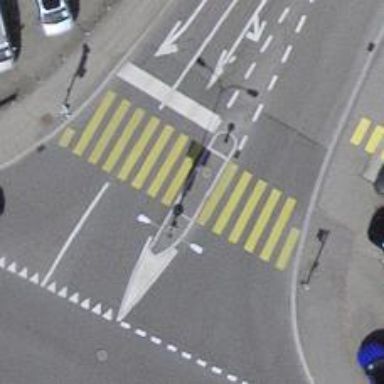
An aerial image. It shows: Road crossing with traffic signals.